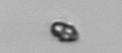
Label: Heterocapsa_rotundata